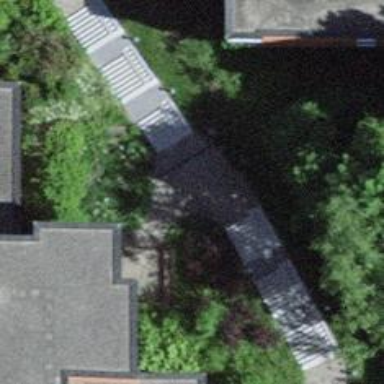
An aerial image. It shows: Footway surfaced with paving stones.